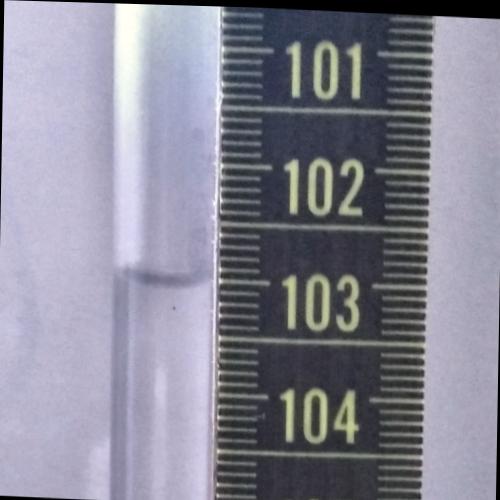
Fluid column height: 103.0 cm